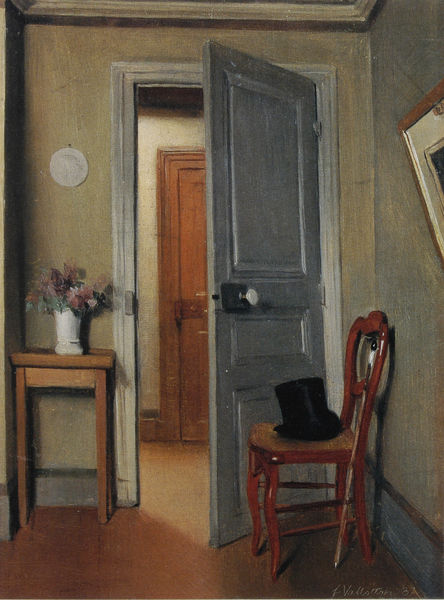
Titel: Der Besuch
Künstler: Félix Vallotton
Institution: (Privatsammlung)
Schlagwörter: blau, dunkel, gemälde, schatten, weiß, ocker, blume, blumen, braun, grau, hell, holz, hut, licht, raum, schwarz, stuhl, tisch, tür, zimmer, blüte, blüten, rot, weg, malerei, zylinder, wand, rahmen, sockel, teller, bild, innenraum, möbel, rückenlehne, signatur, spiegel, boden, interieur, decke, innen, zilinder, kreis, rund, stock, stilleben, stillleben, vase, relief, vallotton, bilderrahmen, kommode, blumenvase, lehne, sitz, türen, gehstock, parkett, stab, leer, lila, türe, dielen, romantik, tapete, wohnung, diele, tischchen, türrahmen, strauss, stuck, türflügel, durchgang, geschlossen, menschenleer, flieder, blumenstrauss, wände, fussboden, eingang, gang, offen, durchblick, medaillon, wandteller, spazierstock, flur, türstock, biedermeier, knauf, klinke, türknauf, abwesend, ausgang, geöffnet, bld, interrieur, schief, beistelltisch, vasse, innentraum, inen, durchsicht, zylinderhut, stocj, stu, holu, fremd, valoton, nt, tylinder, kleiner tisch